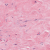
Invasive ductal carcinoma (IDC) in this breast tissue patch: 1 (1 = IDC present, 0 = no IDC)